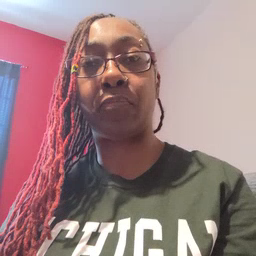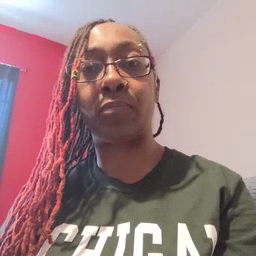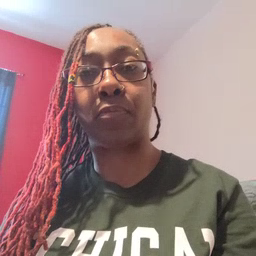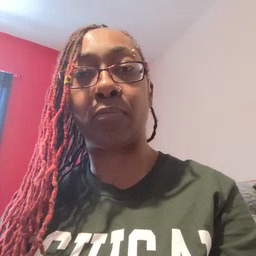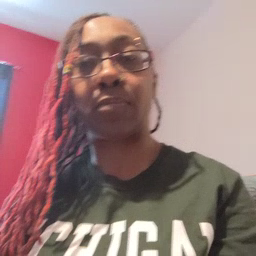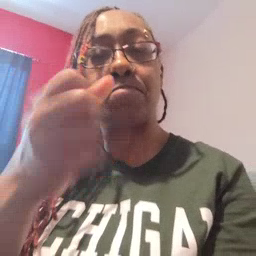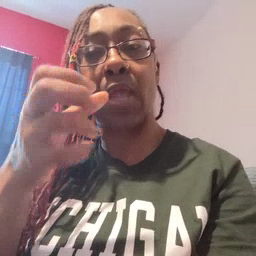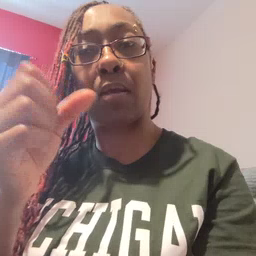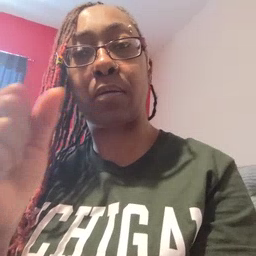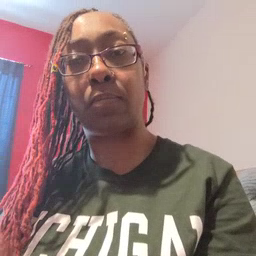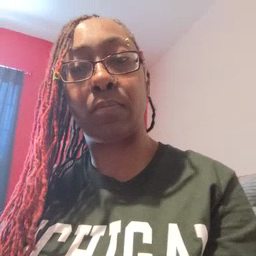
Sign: milk